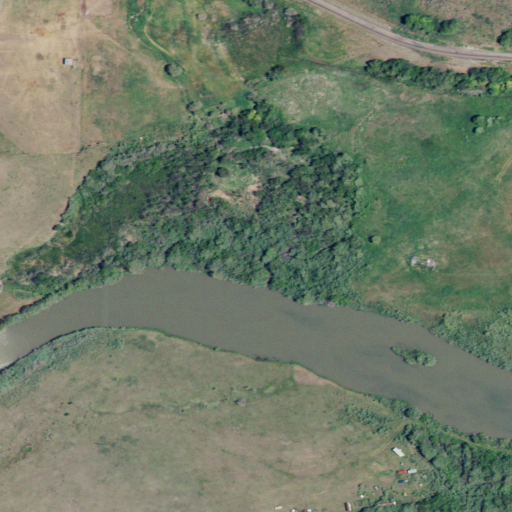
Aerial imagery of valley in Idaho named Sulphur Canyon containing herbaceous wetlands, shrub, open water, grassland, woody wetlands, cultivated crops, open development, and low intensity development